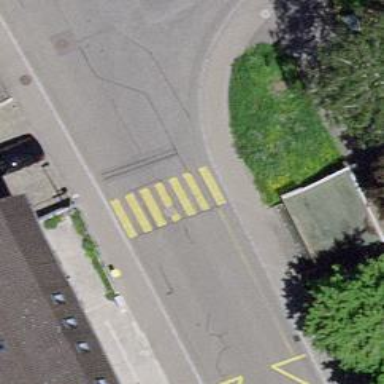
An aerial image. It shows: Uncontrolled zebra crossing on the road.